Question: One of the view controllers in my iPad app is a questionnaire form. I'm trying to present it so that it appears in a childViewController modal segue just like the default segue for MFMailComposeViewController.
This is the look I am trying to achieve:

The code I am using doesn't seem to be working:
'''
AskQuestionViewController *vc = [self.storyboard instantiateViewControllerWithIdentifier:@"AskQuestionViewController"];
[self addChildViewController:vc];
vc.modalTransitionStyle = UIModalTransitionStyleCoverVertical;
[self.splitViewController presentViewController:vc animated:YES completion:nil];
'''
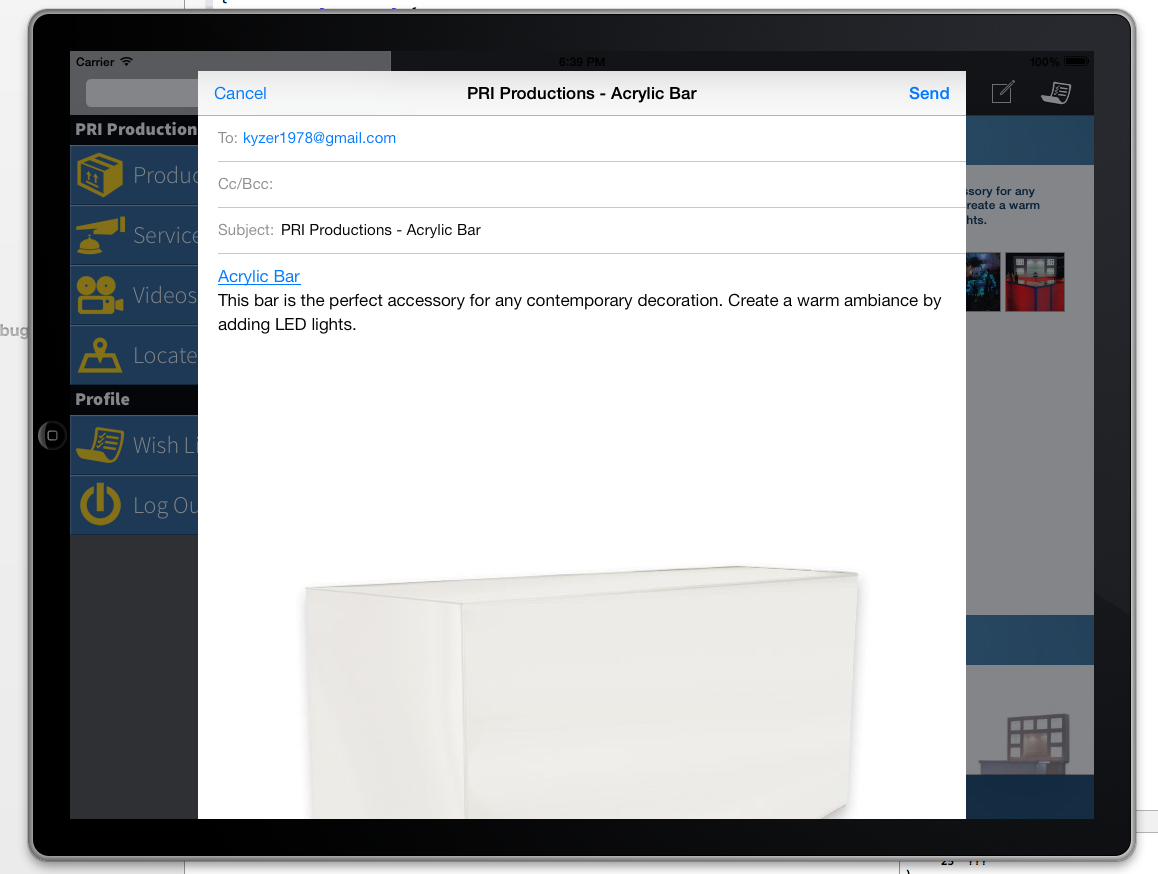
Answer: Try:
'''
AskQuestionViewController *vc = [self.storyboard instantiateViewControllerWithIdentifier:@"AskQuestionViewController"];
vc.modalPresentationStyle = UIModalPresentationPageSheet;
[self.splitViewController presentViewController:vc animated:YES completion:nil];
'''